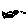
Label: fish